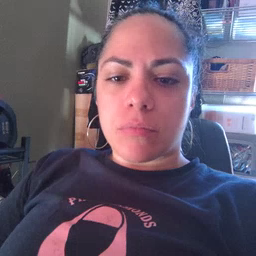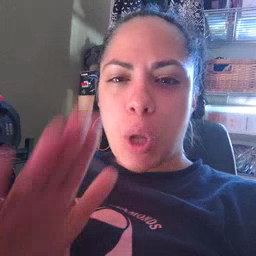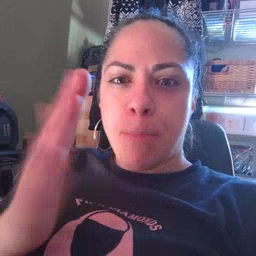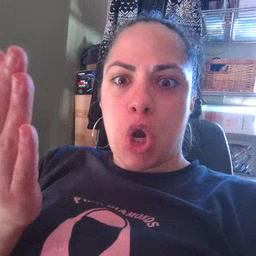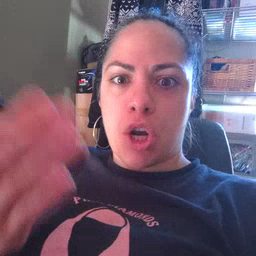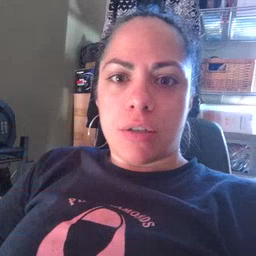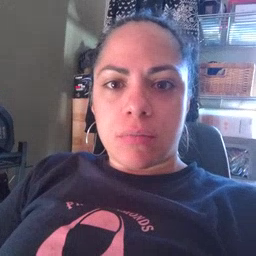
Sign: book